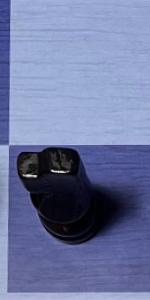
Label: Knight_Black